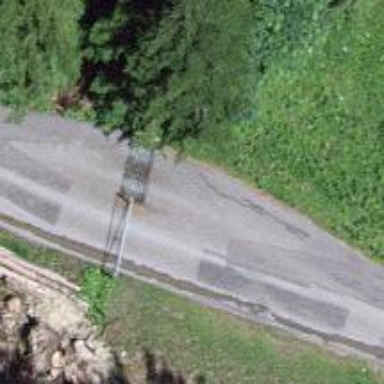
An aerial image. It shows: Cattle grid barrier.